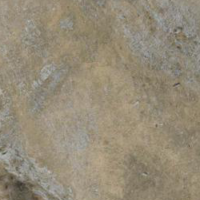
EUNIS habitat code: 23
Species observed at this site:
Melanargia galathea